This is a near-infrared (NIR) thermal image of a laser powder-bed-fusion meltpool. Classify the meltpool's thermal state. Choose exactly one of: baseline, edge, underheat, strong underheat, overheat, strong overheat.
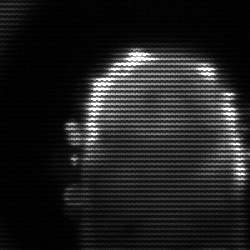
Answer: baseline